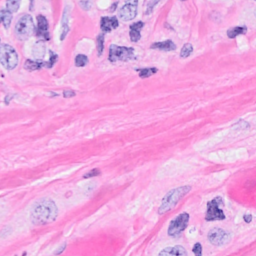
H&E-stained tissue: Breast